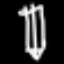
Label: pencil